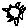
Label: sun